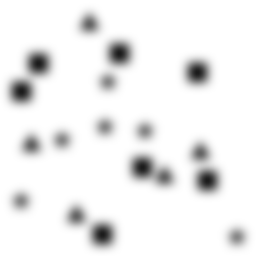
Squares: 7
Triangles: 5
Stars: 6
Total shapes: 18